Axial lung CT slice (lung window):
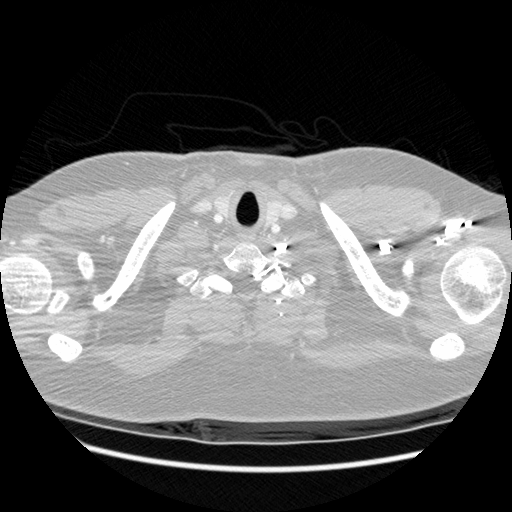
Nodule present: no